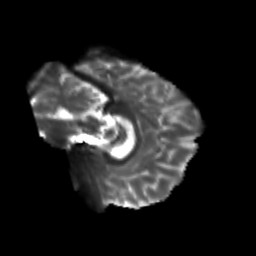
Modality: T2w
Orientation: sagittal
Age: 24
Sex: male
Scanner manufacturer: siemens
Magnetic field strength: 3 T
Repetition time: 3.5 s
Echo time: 0.104 s